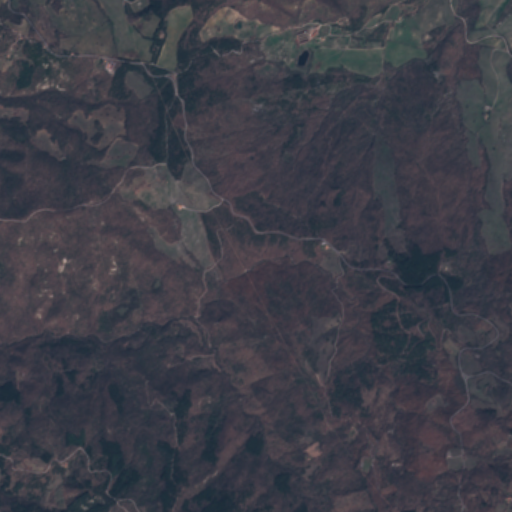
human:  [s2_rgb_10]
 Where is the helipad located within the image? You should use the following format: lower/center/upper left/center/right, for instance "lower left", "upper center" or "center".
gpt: The helipad is located in the upper left of the image.
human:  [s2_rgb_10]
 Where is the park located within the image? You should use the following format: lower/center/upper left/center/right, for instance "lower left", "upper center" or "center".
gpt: The park is located in the lower right of the image.
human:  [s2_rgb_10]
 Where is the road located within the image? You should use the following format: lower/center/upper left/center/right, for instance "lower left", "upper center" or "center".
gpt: There is no road in the image.